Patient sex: F
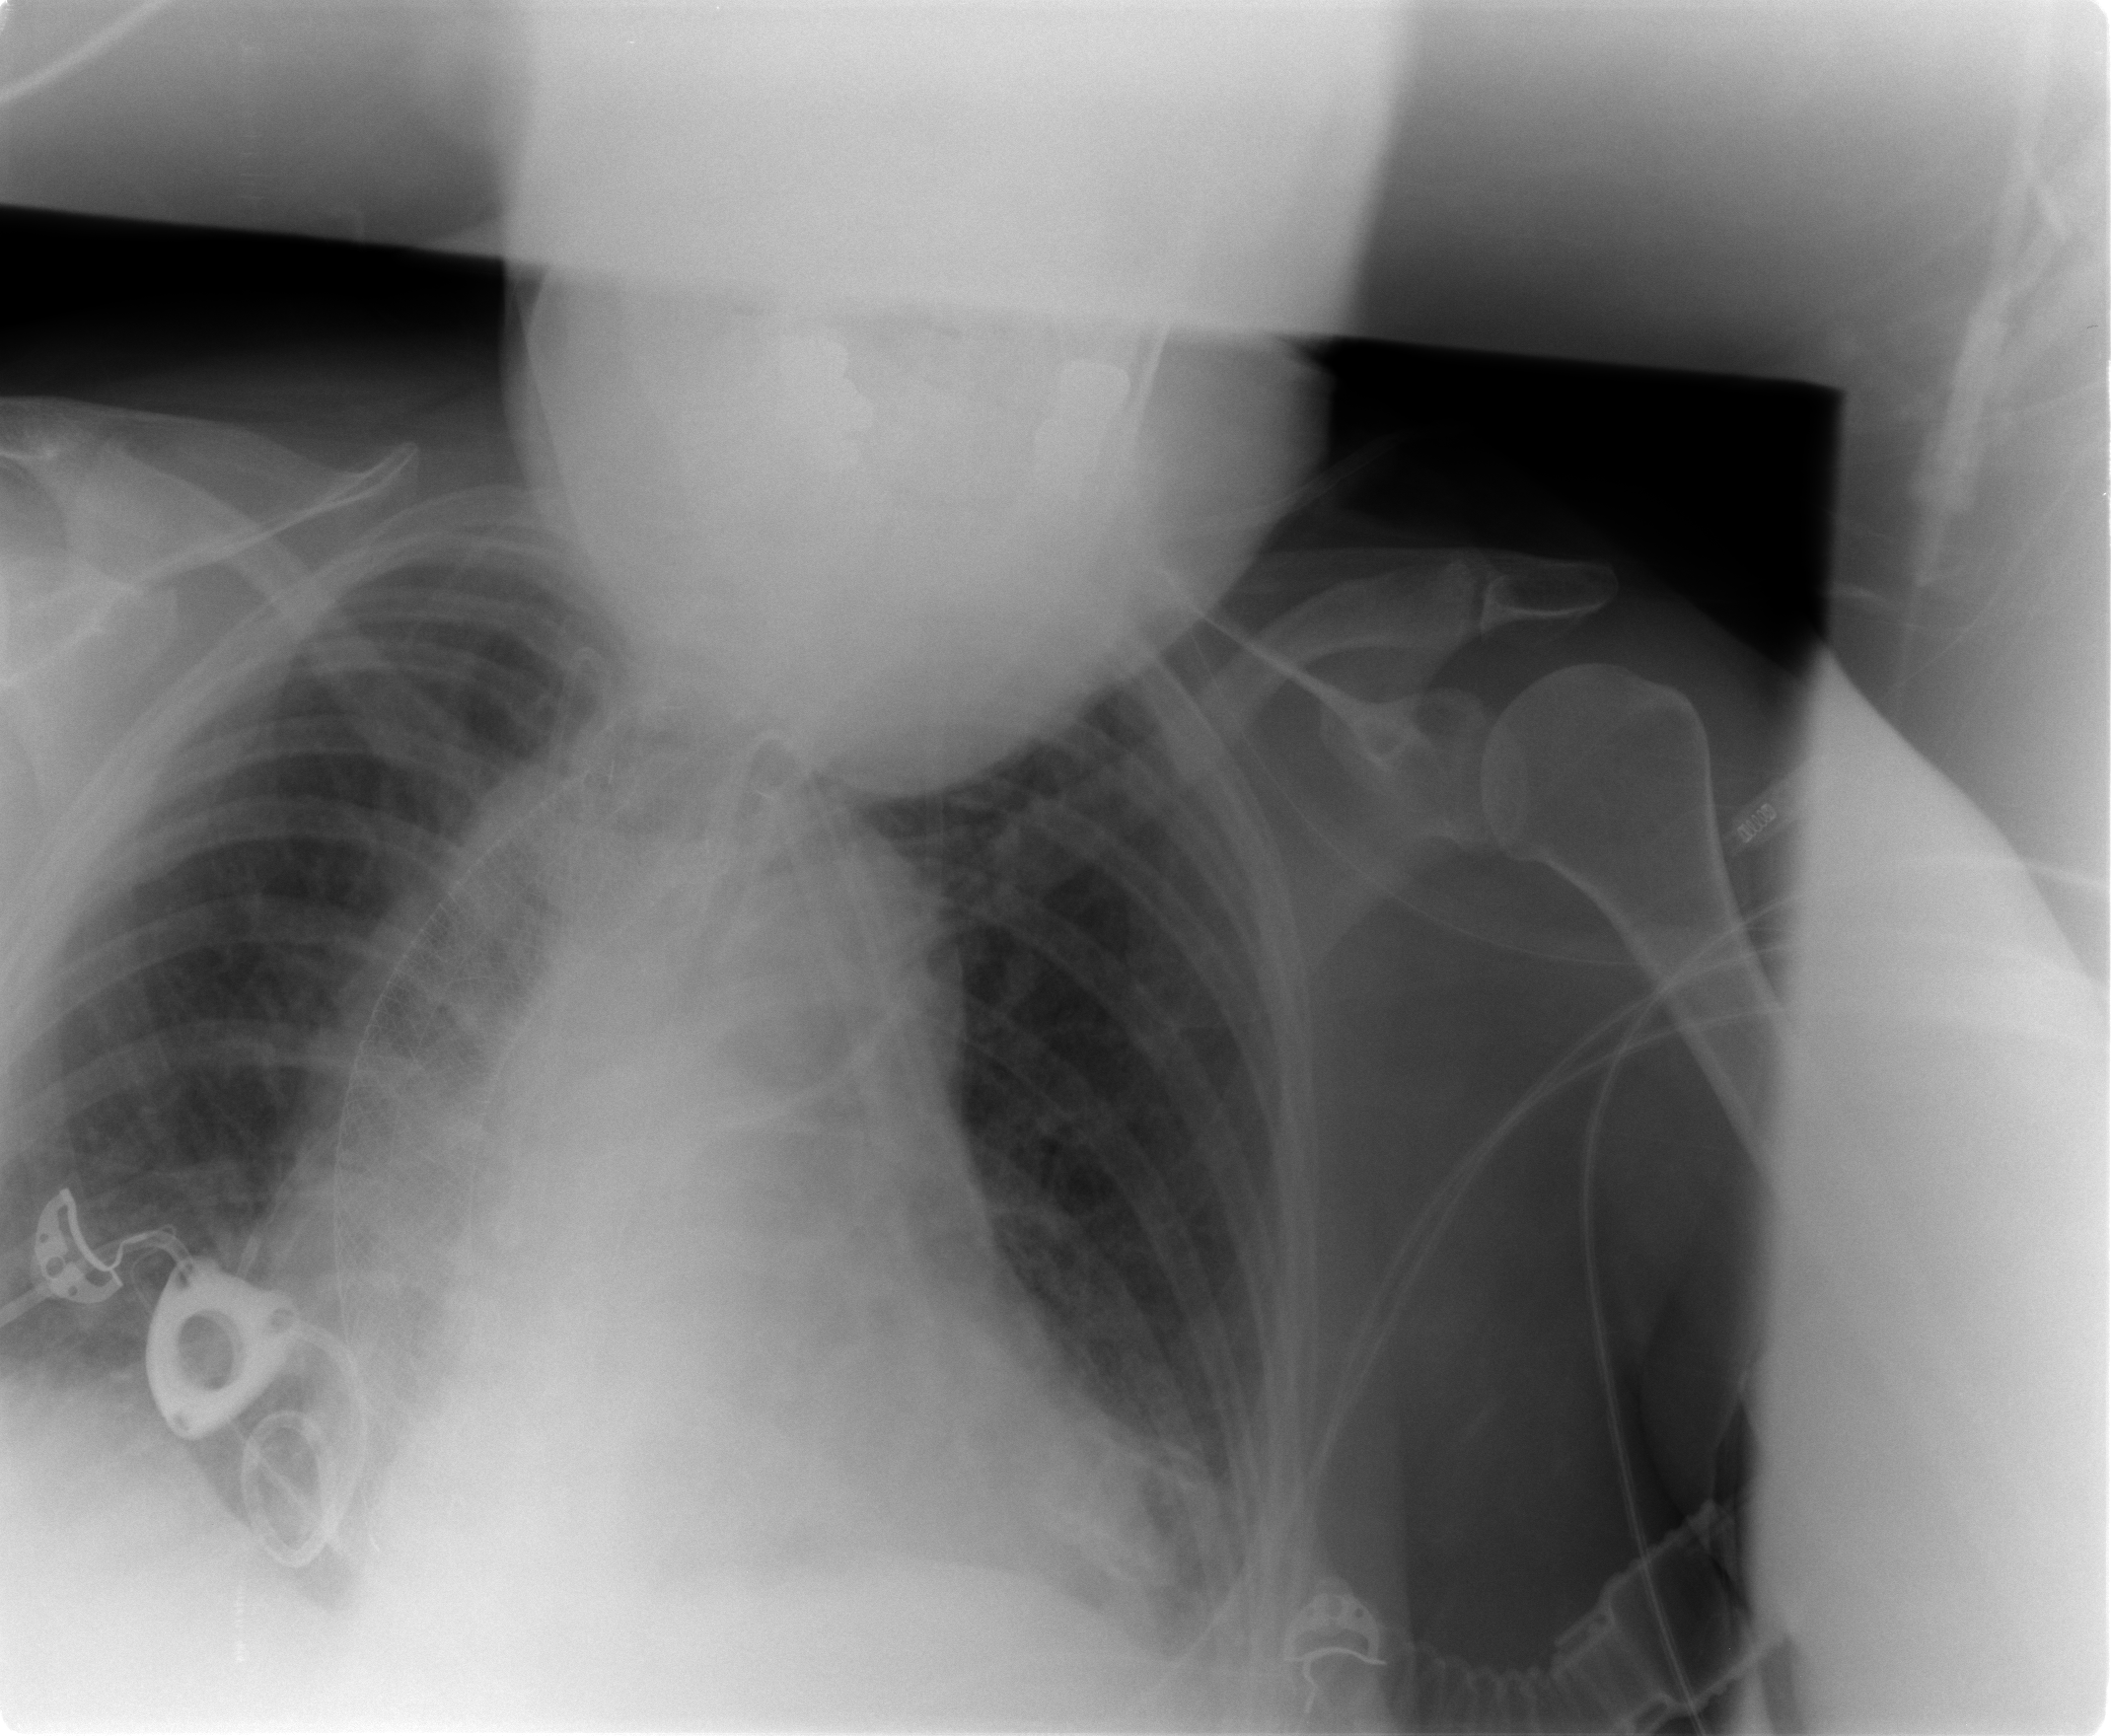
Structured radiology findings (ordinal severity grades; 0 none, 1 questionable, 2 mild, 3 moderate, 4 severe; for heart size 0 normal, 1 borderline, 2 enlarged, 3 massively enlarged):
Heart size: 2
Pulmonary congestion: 2
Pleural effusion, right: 2
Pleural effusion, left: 2
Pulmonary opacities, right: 0
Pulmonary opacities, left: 0
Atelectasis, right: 2
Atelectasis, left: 2